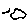
Label: cloud